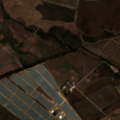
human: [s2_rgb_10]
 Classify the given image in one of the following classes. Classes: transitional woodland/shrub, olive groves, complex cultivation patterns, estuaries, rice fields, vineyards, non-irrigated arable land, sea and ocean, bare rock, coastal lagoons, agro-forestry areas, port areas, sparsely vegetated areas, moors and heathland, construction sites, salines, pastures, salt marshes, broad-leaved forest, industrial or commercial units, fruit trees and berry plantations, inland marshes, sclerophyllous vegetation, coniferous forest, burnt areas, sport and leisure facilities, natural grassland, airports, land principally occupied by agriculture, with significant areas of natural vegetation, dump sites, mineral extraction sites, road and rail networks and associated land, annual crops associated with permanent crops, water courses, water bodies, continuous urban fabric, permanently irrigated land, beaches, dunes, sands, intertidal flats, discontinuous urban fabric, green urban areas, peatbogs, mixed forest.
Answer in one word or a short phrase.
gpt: non-irrigated arable land, permanently irrigated land, pastures, transitional woodland/shrub